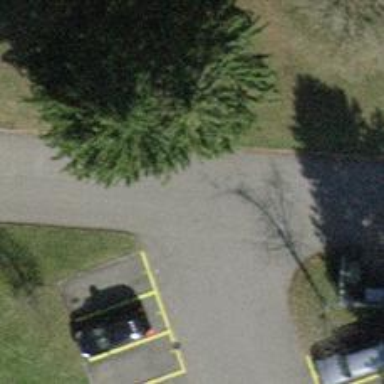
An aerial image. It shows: Asphalt parking aisle along service road.